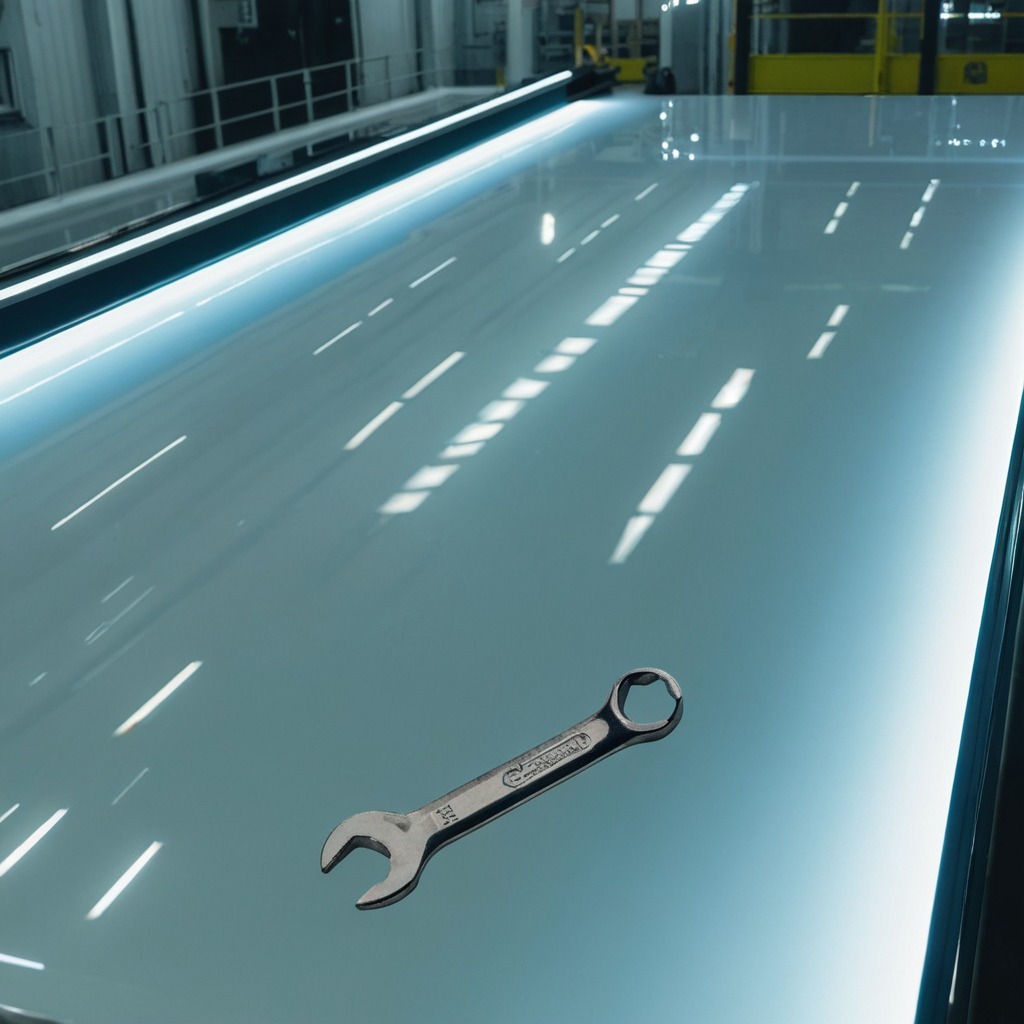
An wrench is lying on the table.